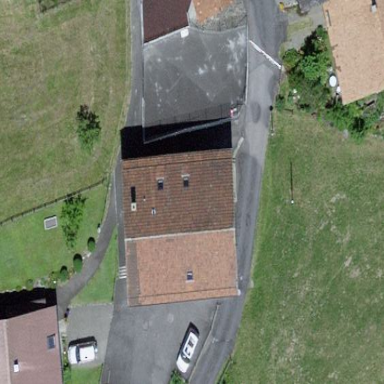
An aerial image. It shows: School building.